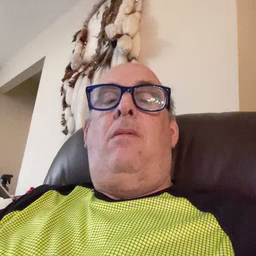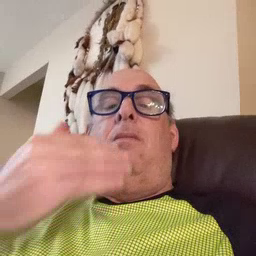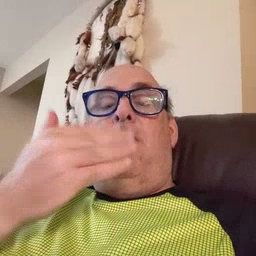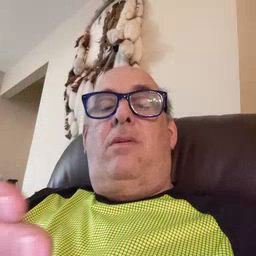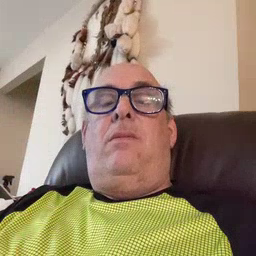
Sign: thankyou